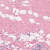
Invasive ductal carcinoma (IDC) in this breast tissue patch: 0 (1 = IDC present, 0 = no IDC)